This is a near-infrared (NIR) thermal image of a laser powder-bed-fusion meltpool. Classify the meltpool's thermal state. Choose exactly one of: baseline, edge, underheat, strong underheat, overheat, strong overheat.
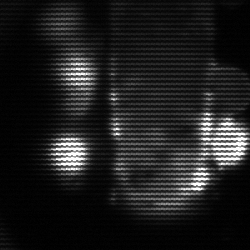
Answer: strong underheat